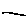
Label: line